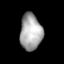
Tissue: lung
Cell type: Endothelial cells
Senescence score: 0.5523
Nuclear area (px): 775
Mean DAPI intensity: 168.329